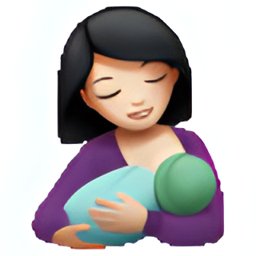
Name: breast feeding
Emoji: 🤱🏻
Group: People & Body
Sub-group: person-role